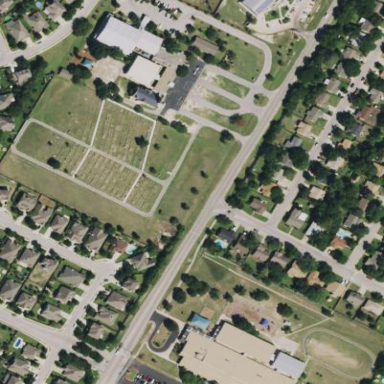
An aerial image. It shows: Cemetery.